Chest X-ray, PA view. Patient: 57 years old, sex M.
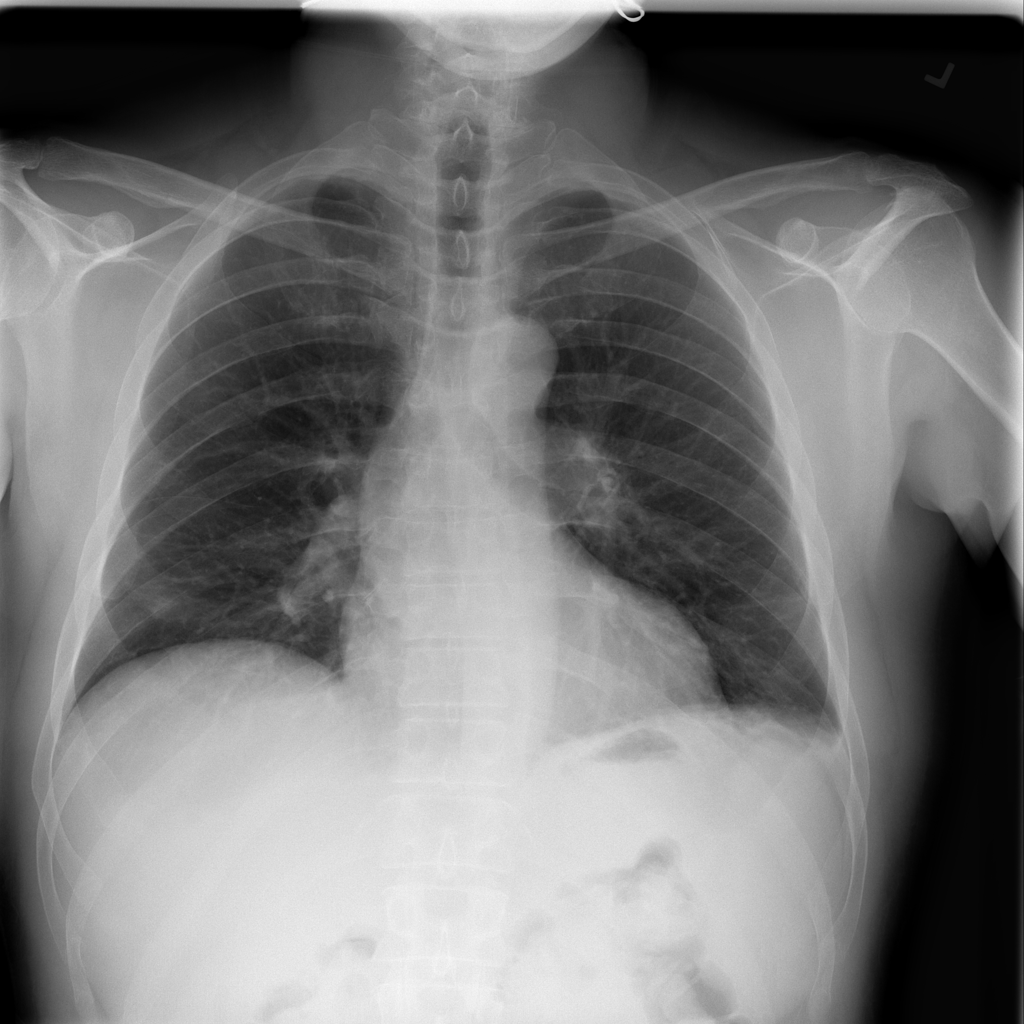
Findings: Infiltration